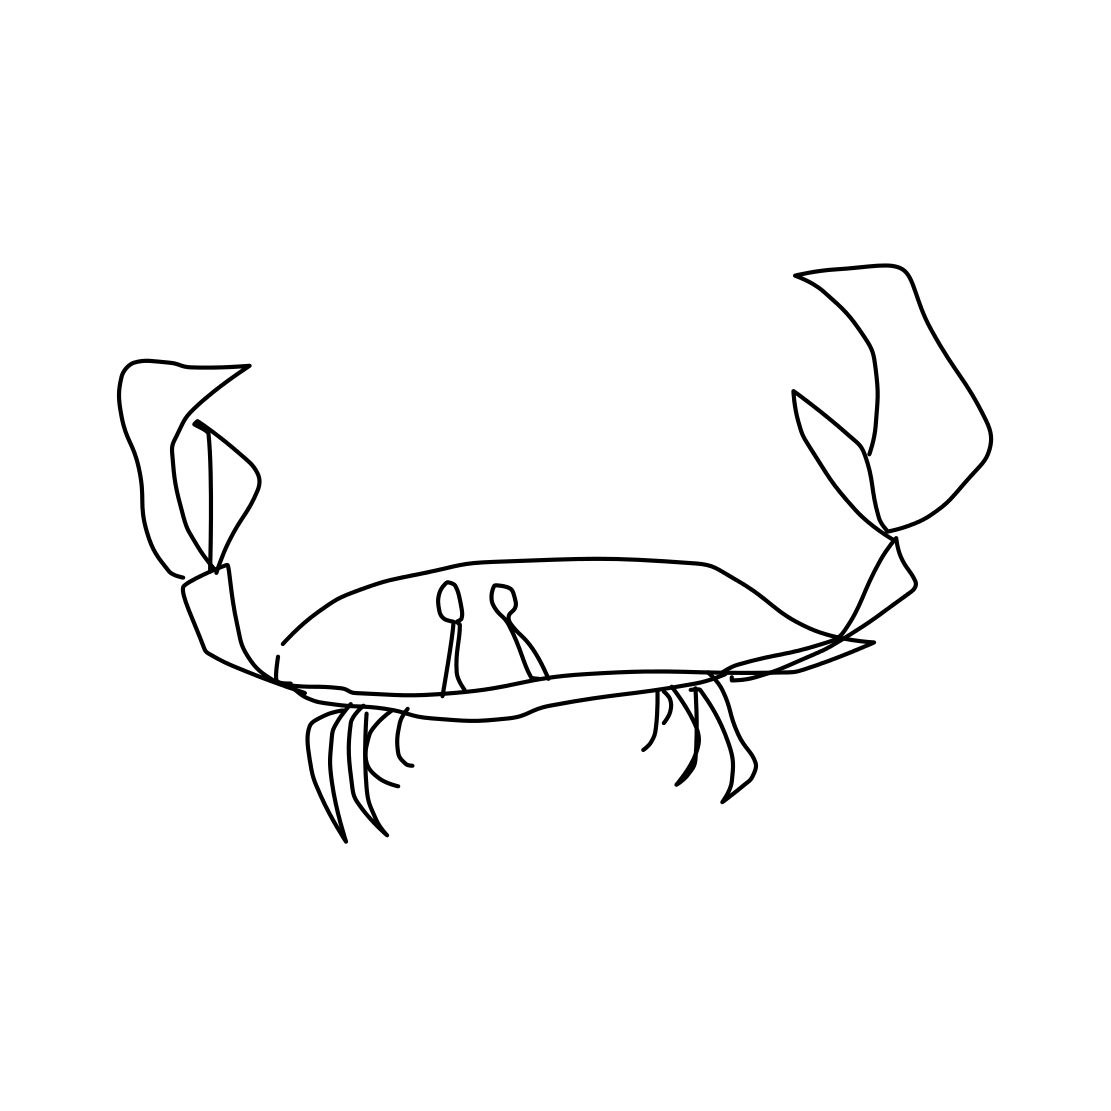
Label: crab